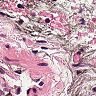
Metastatic tissue present: no